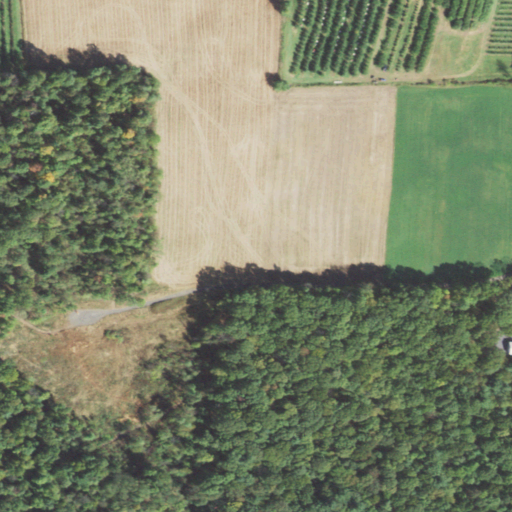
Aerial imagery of ridge(s) in Pennsylvania named Middle Ridge containing deciduous forest, cultivated crops, pasture, grassland, and low intensity development